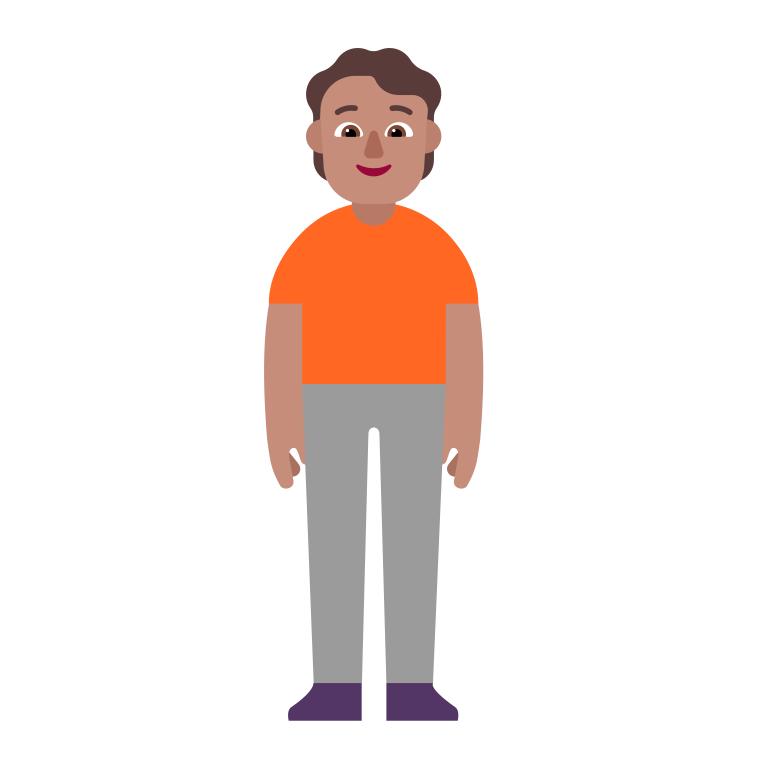
person standing flat